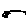
Label: tree